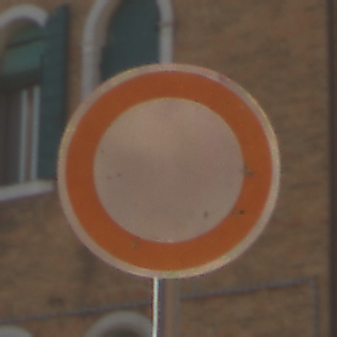
Verkehrszeichen: VerbotFahrzeugeAllerArt
Umgebung: Outdoor, Urban
Tageszeit: MorningAfternoon
Wetter: Clear
Licht: Natural
Jahreszeit: NotSpecified
Kontrast: HighContrast